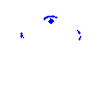
Particle: electron